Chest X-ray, AP view. Patient: 35 years old, sex M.
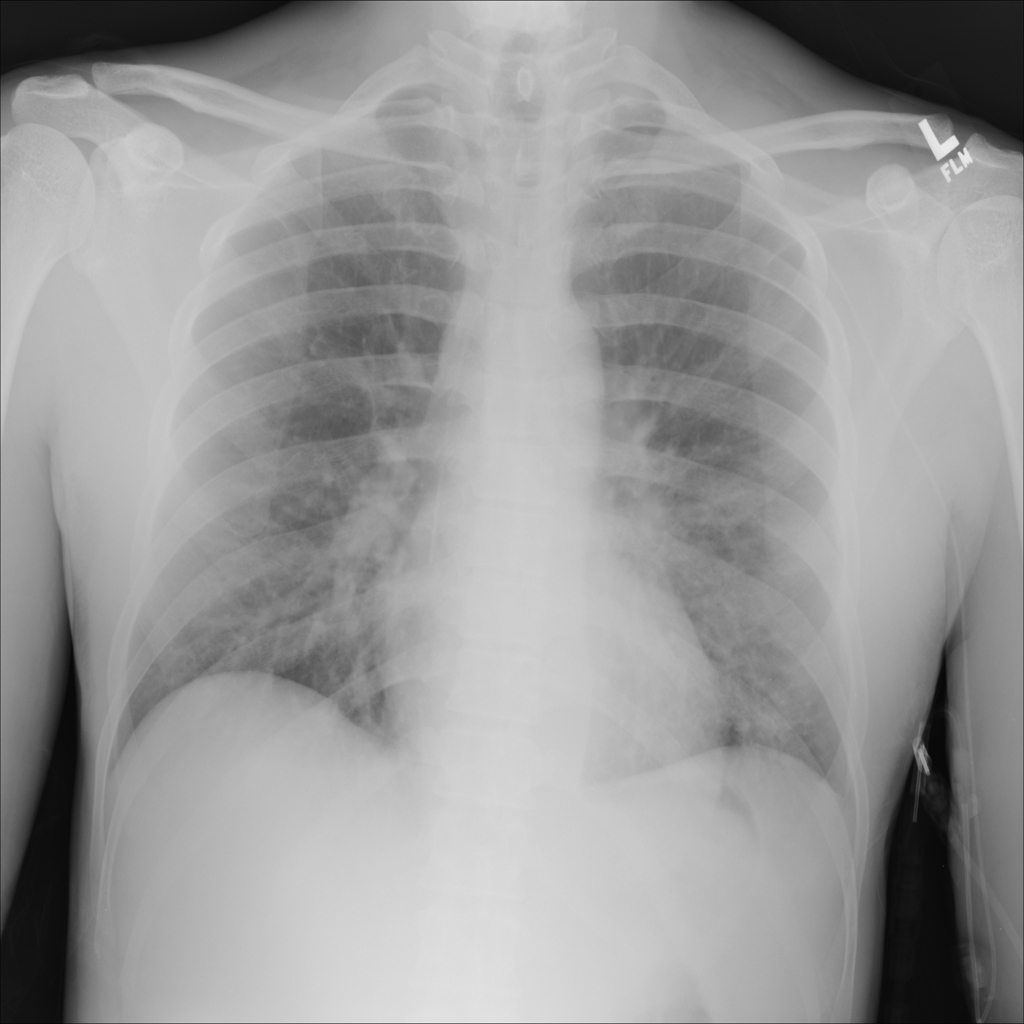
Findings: Atelectasis